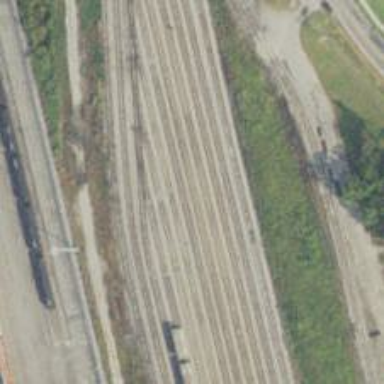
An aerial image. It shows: Railway siding with rails.